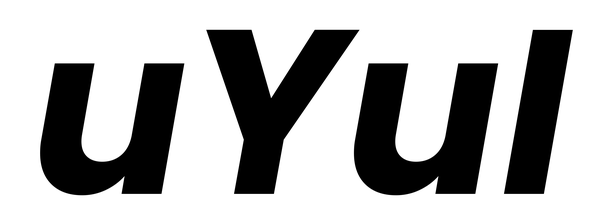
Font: Poppins-BoldItalic